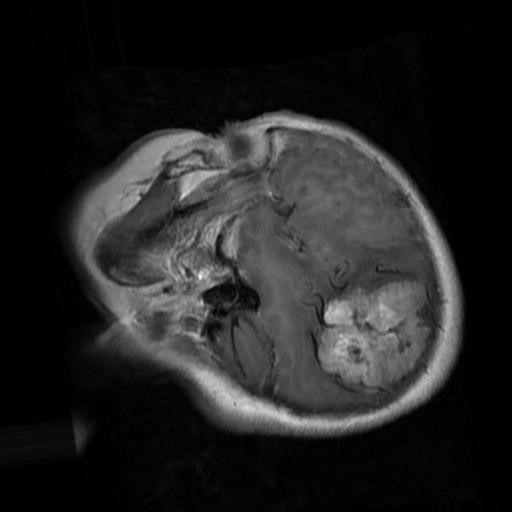
Label: brain_menin